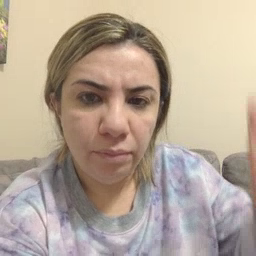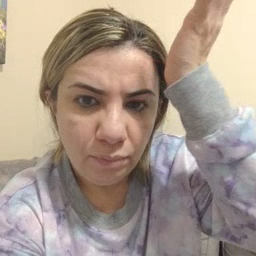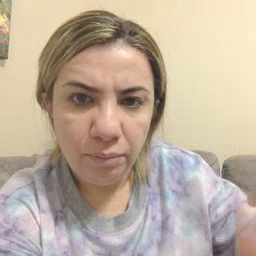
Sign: garbage